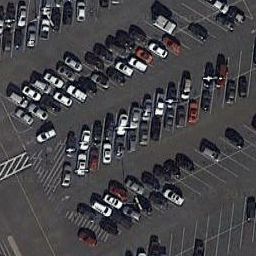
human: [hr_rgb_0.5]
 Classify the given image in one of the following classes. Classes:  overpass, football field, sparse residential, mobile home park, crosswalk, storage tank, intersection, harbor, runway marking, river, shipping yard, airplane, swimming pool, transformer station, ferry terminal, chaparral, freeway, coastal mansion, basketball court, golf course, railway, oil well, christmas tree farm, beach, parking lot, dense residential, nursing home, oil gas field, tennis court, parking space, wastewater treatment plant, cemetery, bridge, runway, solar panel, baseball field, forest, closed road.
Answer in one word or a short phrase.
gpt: parking lot